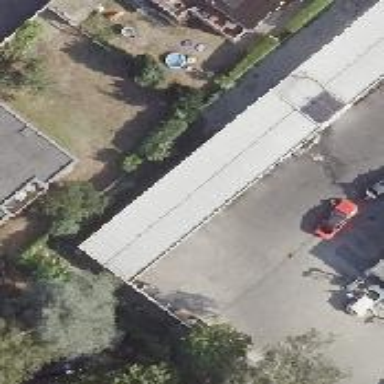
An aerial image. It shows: Carport used as car wash facility.